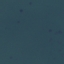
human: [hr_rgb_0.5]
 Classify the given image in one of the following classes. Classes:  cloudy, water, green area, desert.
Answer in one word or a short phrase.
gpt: water